Question: I know that a circular request would cause a deadlock, but I am wondering if the following would also cause a deadlock...

I am unclear but I also thought that if "A failure or inability to proceeed due to two or more programs/processes both requiring a response from the other before completing an operation"
Would this mean that if both Process 2 and Process 4 need R7 this is going to cause a deadlock? (Same for resource R5 and R4 being requested by multiple processes)
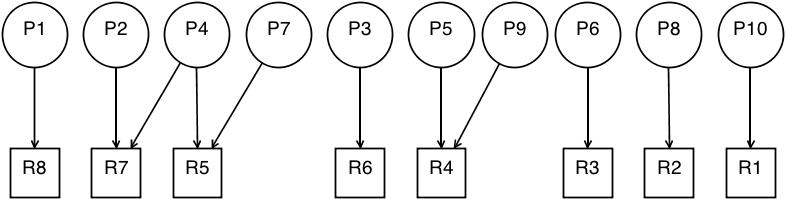
Answer: The simplest deadlock graph, to use the notation in your picture, is when two process each require the same two resources. For example, if in your example process 'P2' depended upon resource 'R5', there's possibility for deadlock. Suppose that both 'P2' and 'P4' each request both 'R7' and 'R5', that 'P2' locks 'R7' and 'P4' locks 'R5'. Then 'P2' is waiting for 'R5' and 'P4' is waiting for 'R7', that is, each is waiting for the other to release a lock. This is a minimal example.
In your situation, there's no such possibility, since no two resources are ever shared by the two different processes. The only one in question at all is 'P4'. If there's contention with 'P2' or 'P7', say, then either 'P4' will execute first (no problem) or else the other process with execute first, unlock the resource, and allow 'P4' to execute (also no problem).